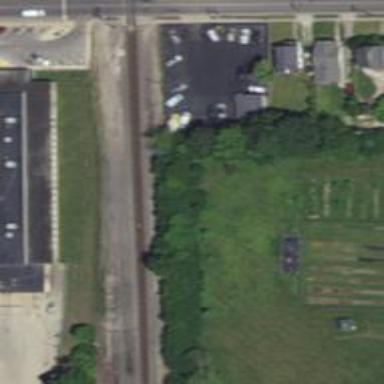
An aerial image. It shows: Railway track.